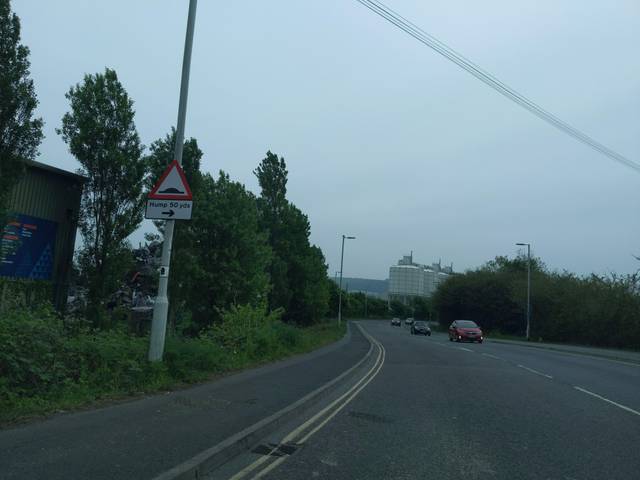
Region: United Kingdom
Coordinates: 50.368, -4.112